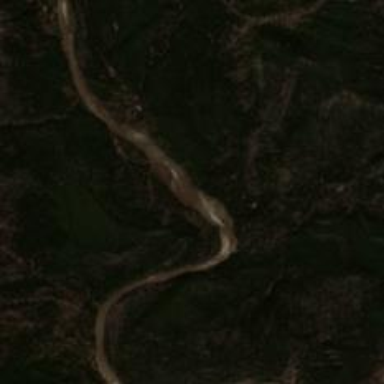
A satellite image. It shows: Beautiful view of river.